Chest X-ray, PA view. Patient: 54 years old, sex F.
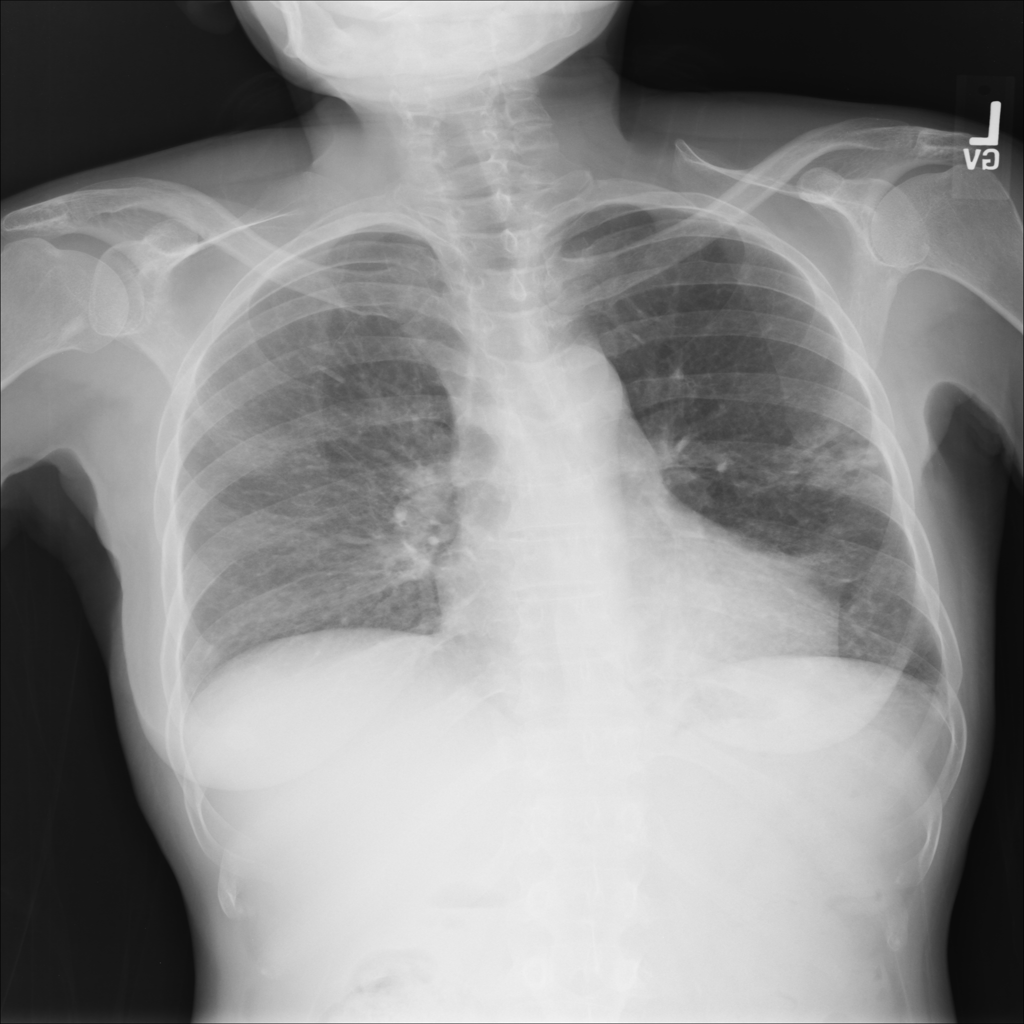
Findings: No Finding